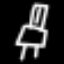
Label: chair